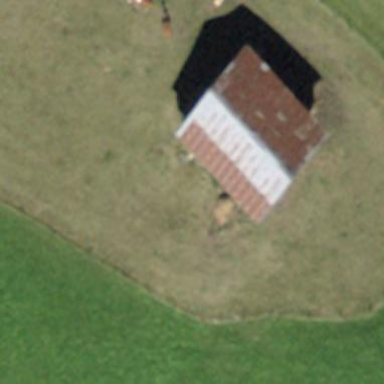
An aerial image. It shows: Rural barn.